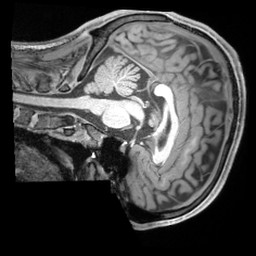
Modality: T1w
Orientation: sagittal
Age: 22
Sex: male
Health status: ill
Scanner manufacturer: siemens
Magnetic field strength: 3 T
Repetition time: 2.2 s
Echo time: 0.00218 s